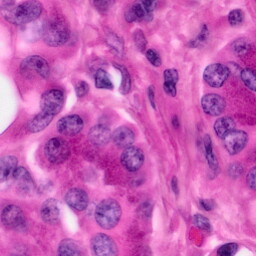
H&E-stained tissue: Pancreatic